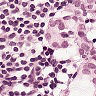
Metastatic tissue present: yes